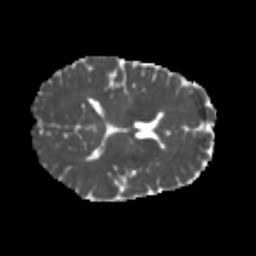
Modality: MD
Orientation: axial
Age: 21
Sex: female
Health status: healthy
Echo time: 0.074 s